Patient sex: F
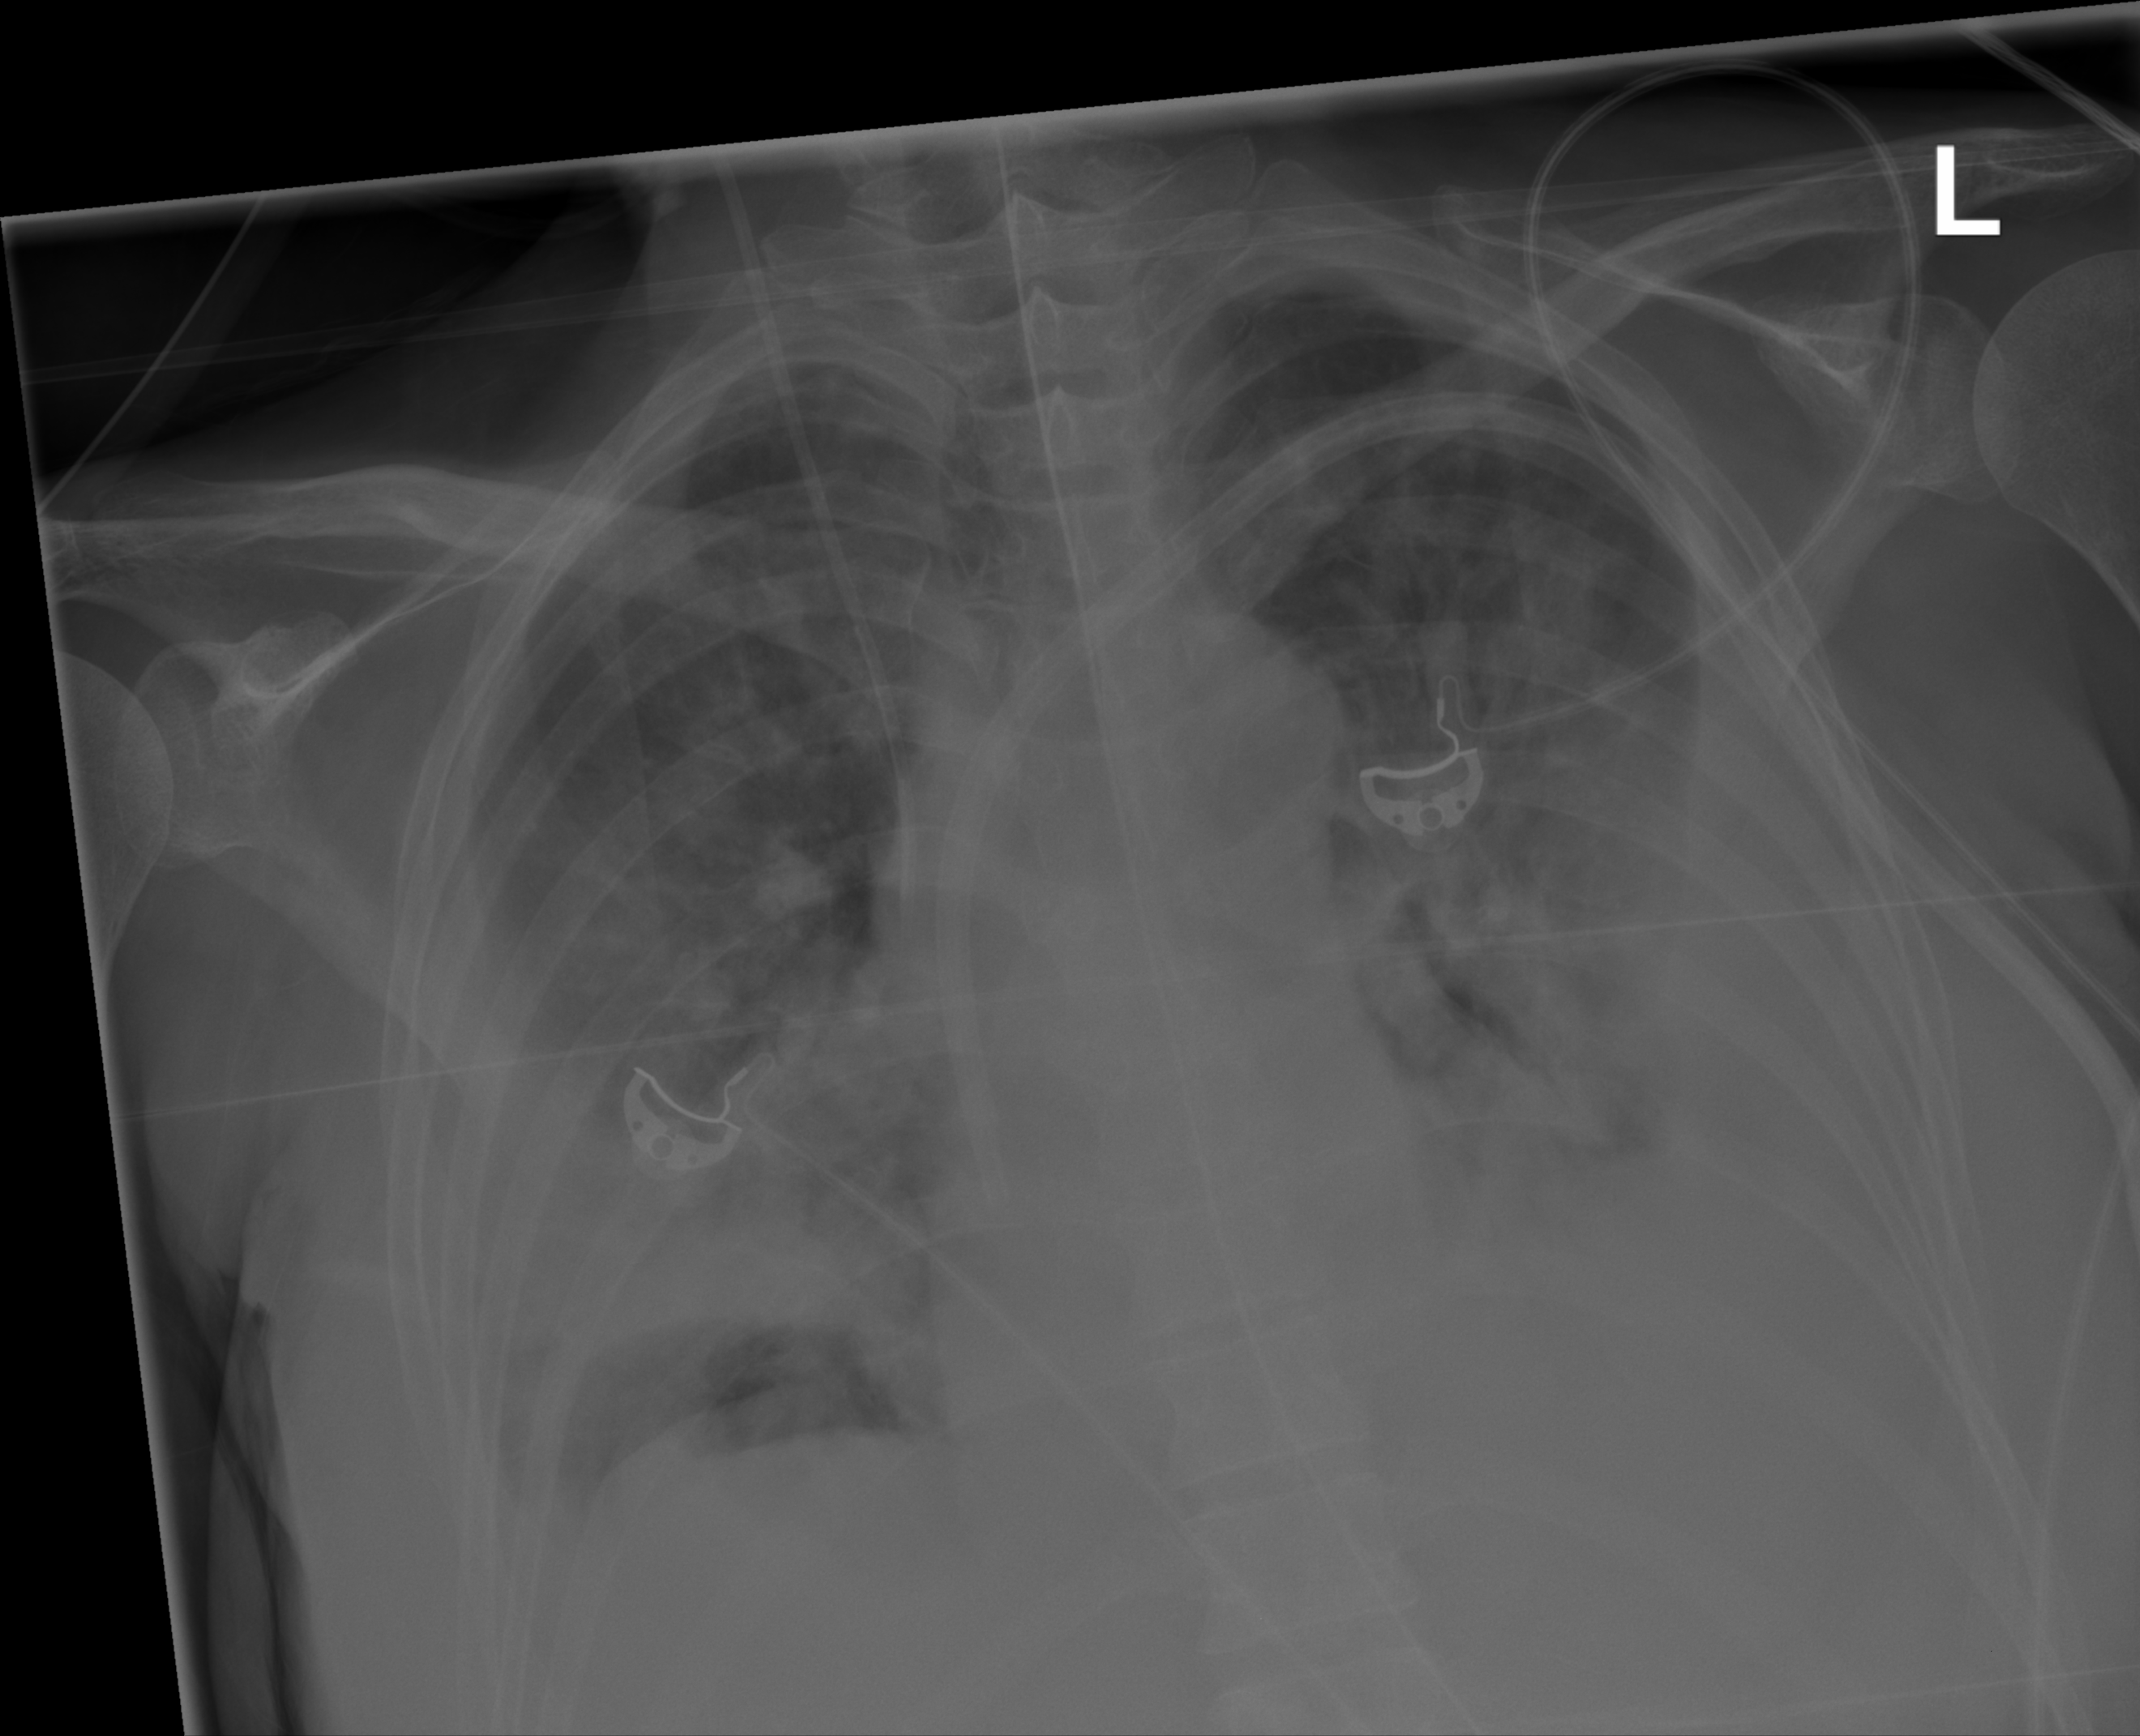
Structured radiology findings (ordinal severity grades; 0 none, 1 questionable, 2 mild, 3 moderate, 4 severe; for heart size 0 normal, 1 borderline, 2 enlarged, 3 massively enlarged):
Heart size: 0
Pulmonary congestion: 0
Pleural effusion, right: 3
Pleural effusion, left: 3
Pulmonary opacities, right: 3
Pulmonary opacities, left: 3
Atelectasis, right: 3
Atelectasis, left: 3